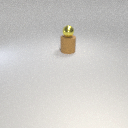
small yellow metal sphere above large brown rubber cylinder